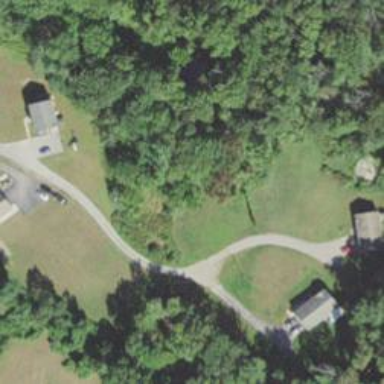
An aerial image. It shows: Residential driveway serving as service road.